Field crop: tomato
Growth stage: 2
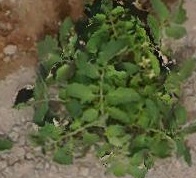
Species: tomato